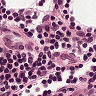
Metastatic tissue present: no